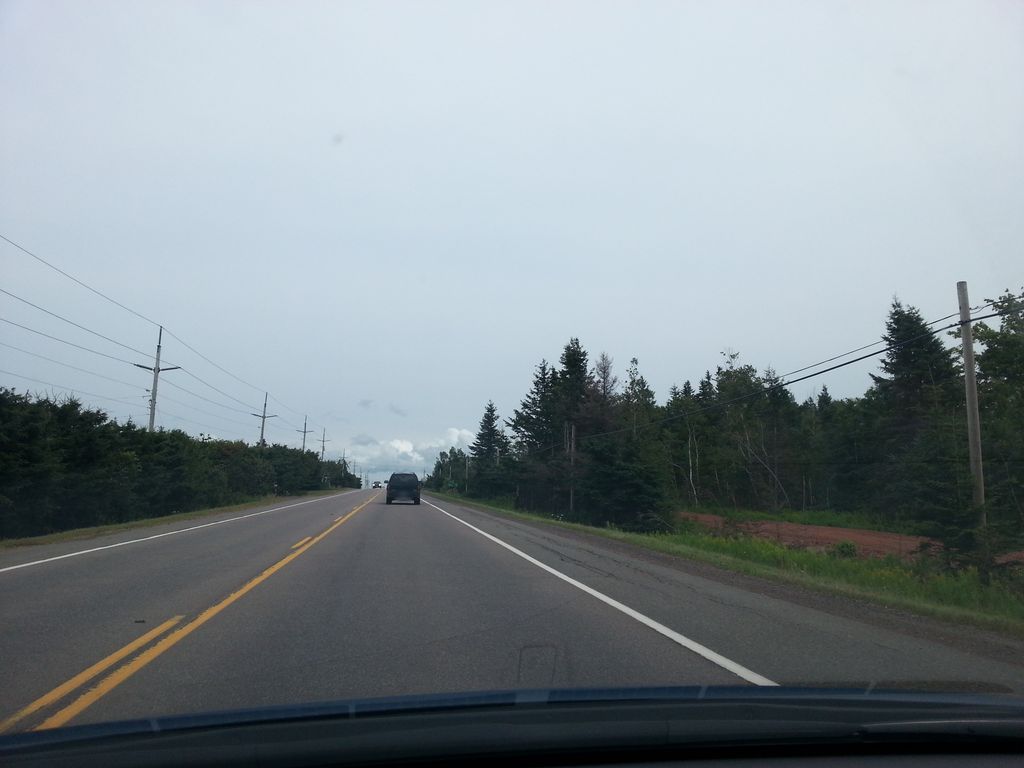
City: charlottetown